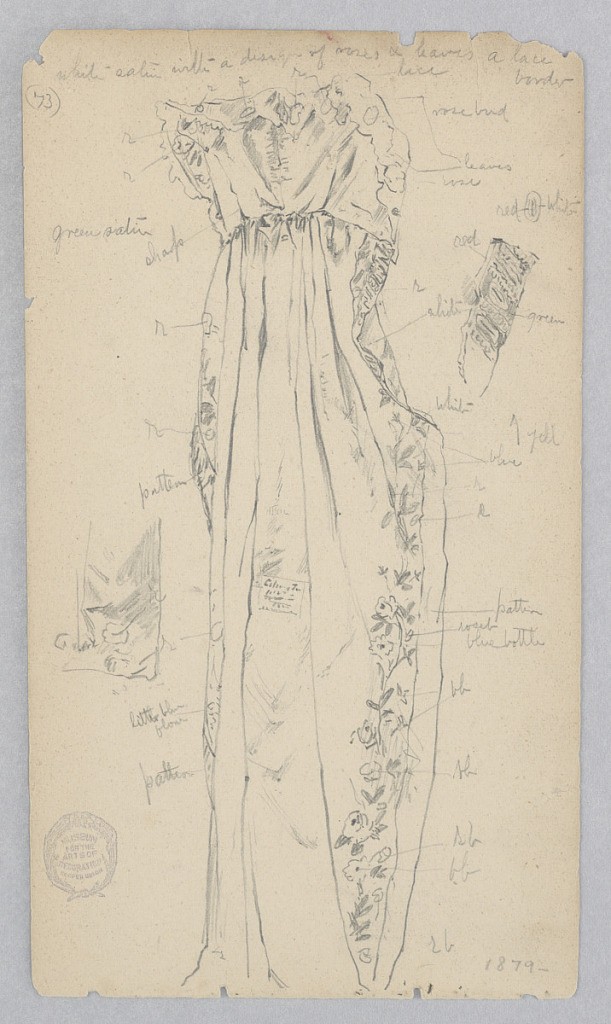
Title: Robe
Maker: Robert Frederick Blum, American, 1857–1903
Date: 1879
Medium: Graphite on wove paper
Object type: Drawing
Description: Sketch of a full-length satin robe with an embroidered design of roses and leaves.